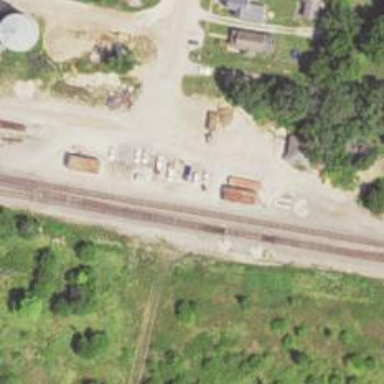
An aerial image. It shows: Railway crossover.